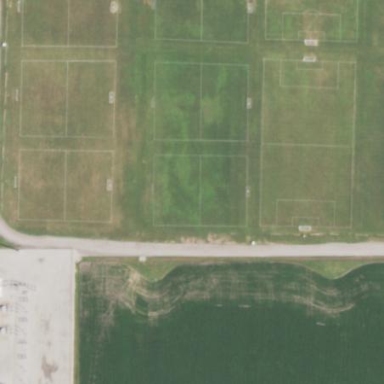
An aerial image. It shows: Grass pitch used for soccer.